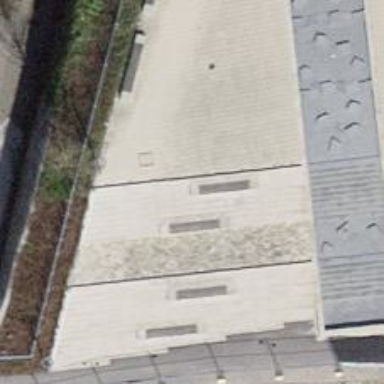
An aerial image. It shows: Concrete bench.